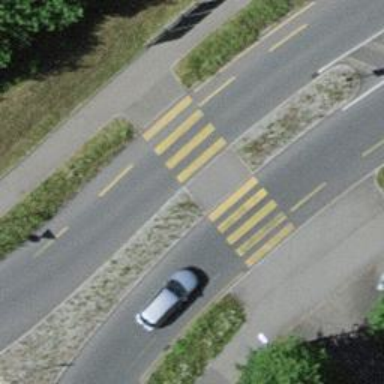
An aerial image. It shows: Uncontrolled zebra crossing with zebra markings.